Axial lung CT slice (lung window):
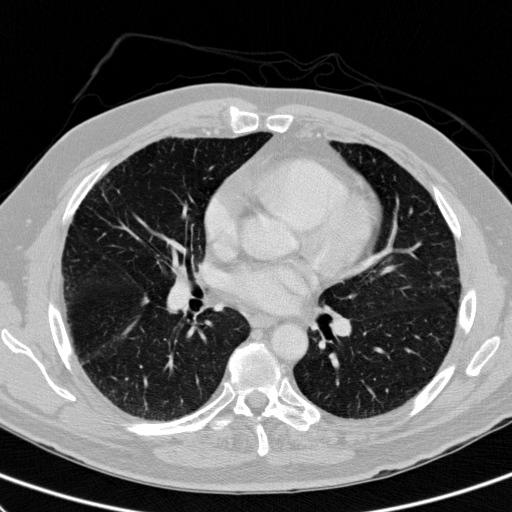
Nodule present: yes
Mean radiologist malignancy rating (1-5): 3.333